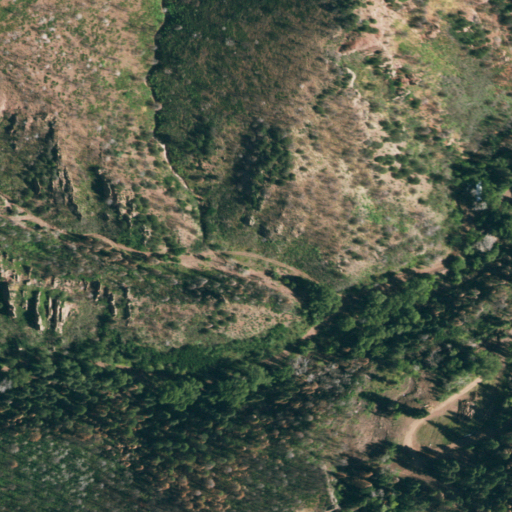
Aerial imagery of valley in Colorado named Hope Gulch containing shrub, grassland, woody wetlands, deciduous forest, and evergreen forest